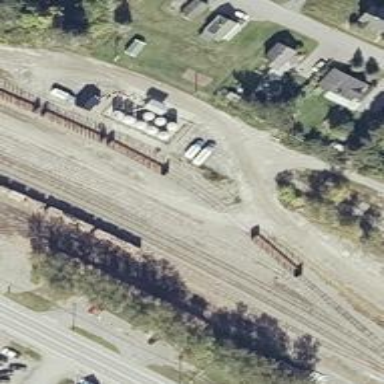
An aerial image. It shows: Railway yard used for servicing trains.